Question: I have the following DOM structure / HTML, I want to get (just practicing...) the marked data.

The one that is under the h2 element. that div[@class="coordsAgence"] element, has some more div children below and some more h2's.. so doing:
'''
div[@class="coordsAgence"]
'''
Will get that value, but with additional unneeded text.
: The value (From this example) that I basically want is that: "GALLIER Dennis" text.
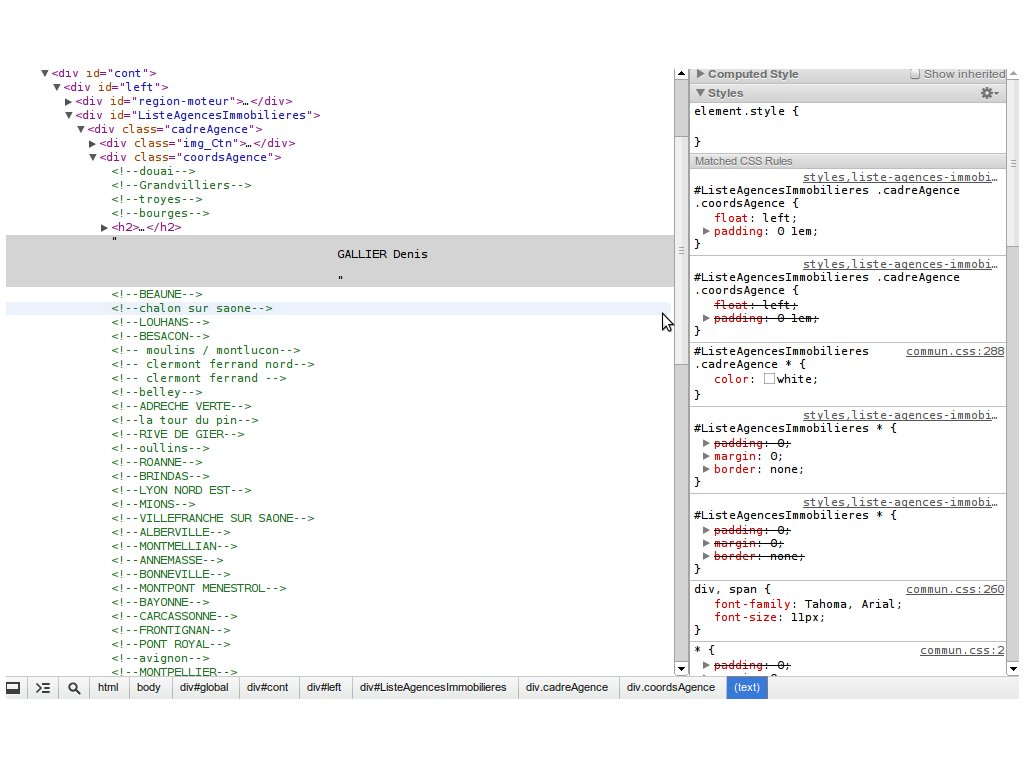
Answer: It seems you want the first text node in that div:
'''
div[@class="coordsAgence"]/text()[1]
'''
should do it.
Note that this assumes that there is actually no whitespace between those comments inside '<div class="coordsAgence">'; otherwise that whitespace will constitute additional text nodes that you'll have to account for.